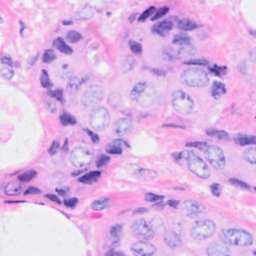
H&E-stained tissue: Breast